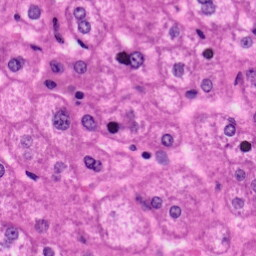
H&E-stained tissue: Liver